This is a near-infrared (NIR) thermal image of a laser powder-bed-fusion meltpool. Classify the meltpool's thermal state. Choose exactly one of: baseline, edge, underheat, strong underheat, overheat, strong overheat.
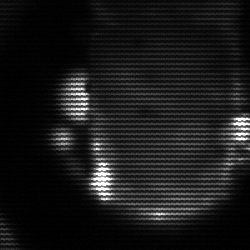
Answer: baseline